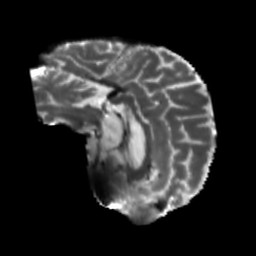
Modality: T2w
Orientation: sagittal
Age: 47
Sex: male
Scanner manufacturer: siemens
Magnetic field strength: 3 T
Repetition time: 5.47 s
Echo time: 0.0854 s